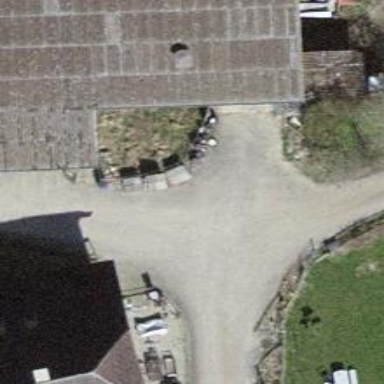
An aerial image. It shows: Farm.